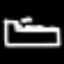
Label: bed